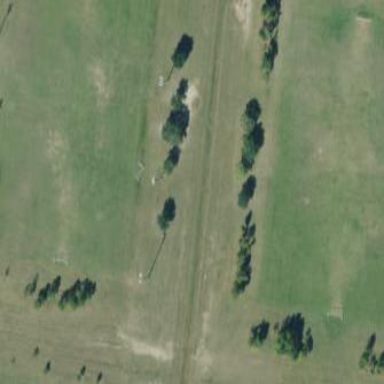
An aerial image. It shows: Soccer field labeled as "Soccer Field L3 - George Bush Park".